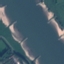
Land use / land cover class: River